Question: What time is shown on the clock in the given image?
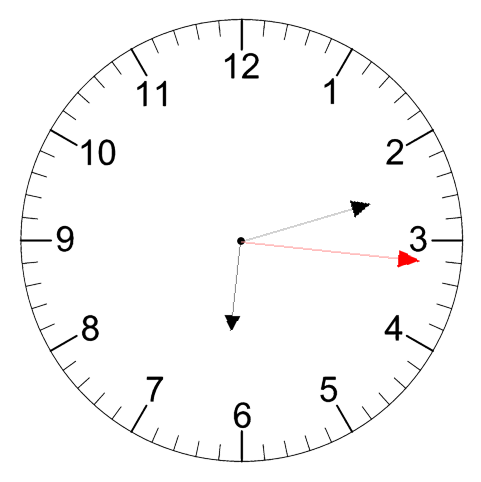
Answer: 06:12:16